Chest X-ray:
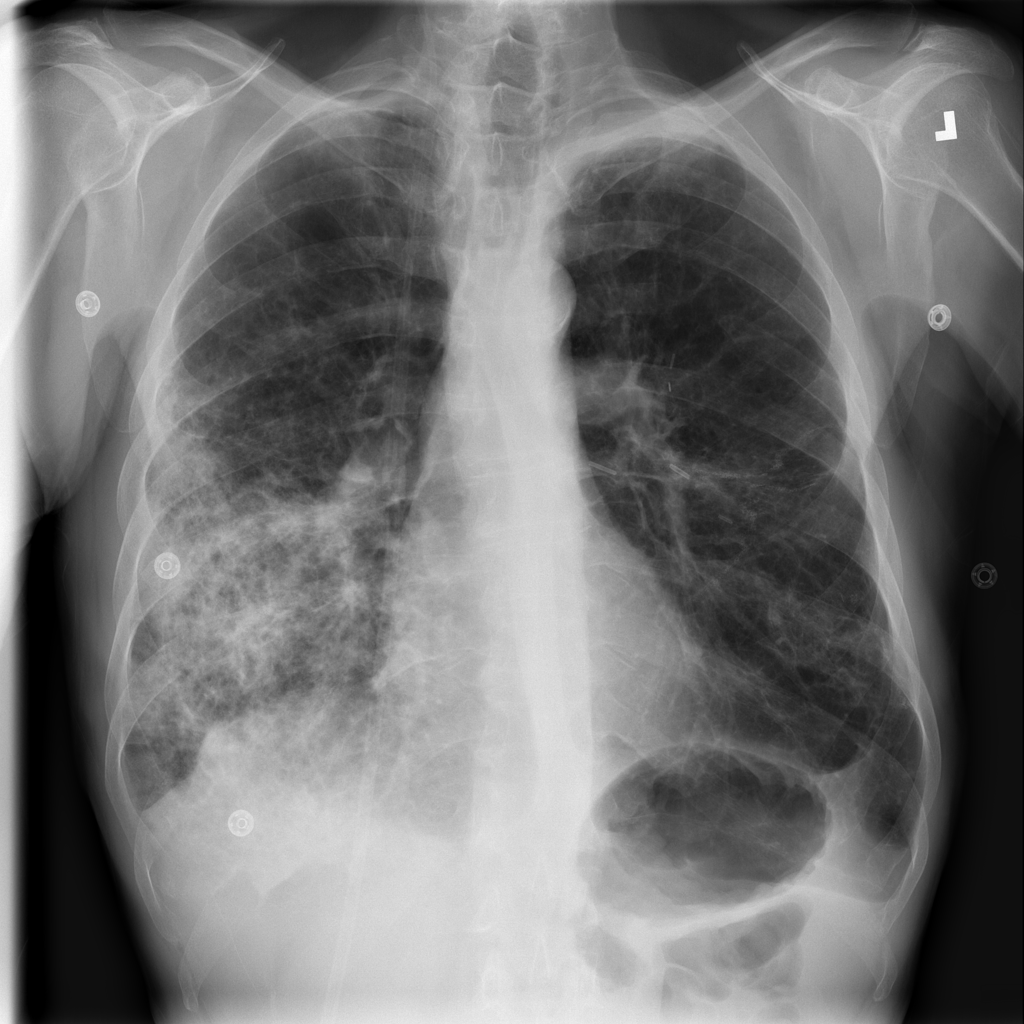
Findings: Pleural Thickening, Consolidation, Fibrosis, Emphysema, Effusion
No abnormal finding: no